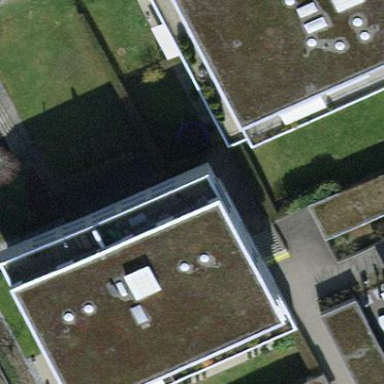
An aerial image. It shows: Building with flat roof.